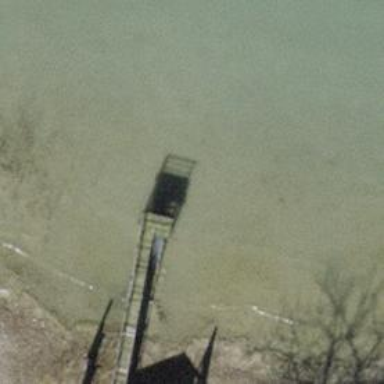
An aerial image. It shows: Man-made pier.